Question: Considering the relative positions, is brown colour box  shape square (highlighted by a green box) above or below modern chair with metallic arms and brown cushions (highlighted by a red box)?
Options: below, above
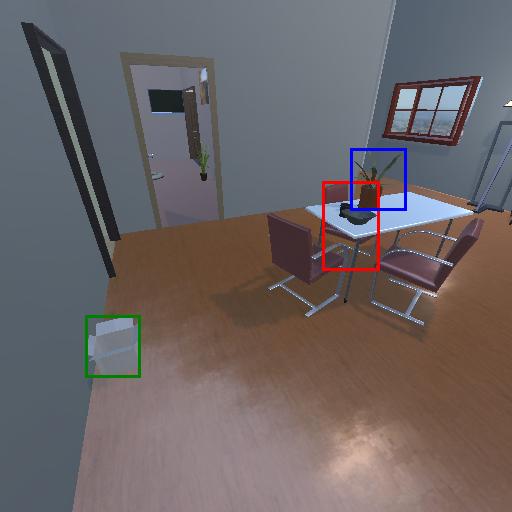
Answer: below